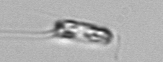
Label: Chaetoceros_throndsenii